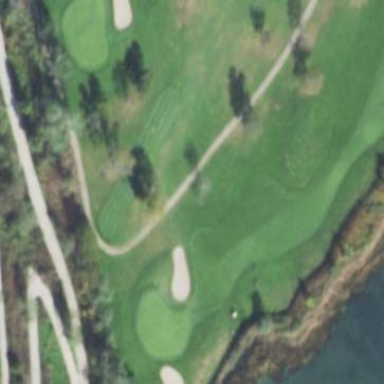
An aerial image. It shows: Grassy area designated as golf fairway.